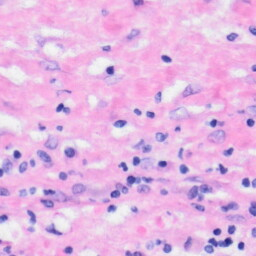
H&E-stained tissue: Liver